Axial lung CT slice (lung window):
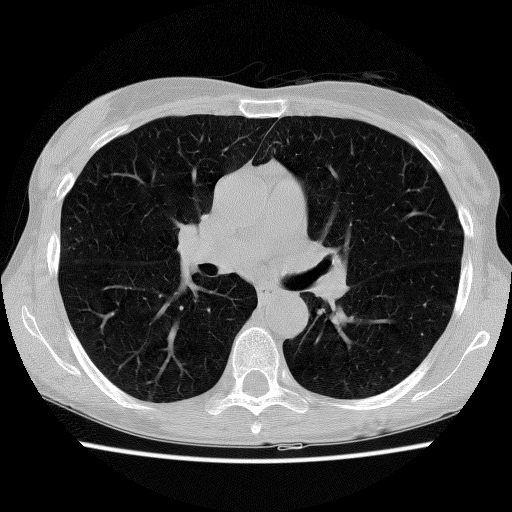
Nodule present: no